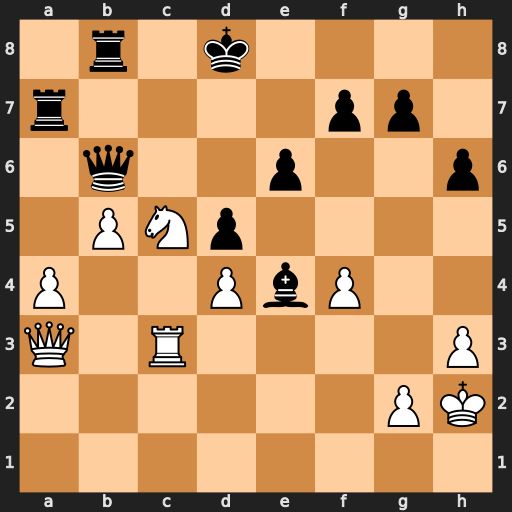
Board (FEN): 1r1k4/r4pp1/1q2p2p/1PNp4/P2PbP2/Q1R4P/6PK/8
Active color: w
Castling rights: -
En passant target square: -
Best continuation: Nxe4 dxe4 Rc6 Qxc6 bxc6